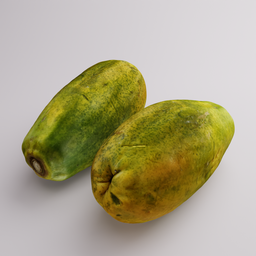
Label: decoration